Question: I'm trying to integrate scrolling data-table in SB Admin template referenced by <URL>
That's ok in a simple html page.
But, I encounter an arbitrary space when using the data-table is included under SB Admin template.
I got that:

Could you please tell me what I missed, knowing that my html is:
'''
<!DOCTYPE html PUBLIC "-//W3C//DTD XHTML 1.0 Transitional//EN" "http://www.w3.org/TR/xhtml1/DTD/xhtml1-transitional.dtd">
<html xmlns="http://www.w3.org/1999/xhtml"
xmlns:ui="http://java.sun.com/jsf/facelets"
xmlns:f="http://java.sun.com/jsf/core"
xmlns:h="http://java.sun.com/jsf/html"
xmlns:p="http://primefaces.org/ui">
<h:head>
<style>
body
{
background-image: url('../resources/icons/espingj.png')
}
</style>
</h:head>
<h:body>
<br/><br/><br/><br/>
<center>
<h:outputText value="Enquete de Satisfaction pour la classe " style="color:red;font-size: 20px"/>
<h:outputText value=" #{manageBean.connectedUser.classecourantet}" style="color:#0000ff;font-size: 20px"/>
</center>
<br/>
<div align="right">
<h:outputText value="Veuillez exprime votre satisfaction:" style="color:blue;font-size: 13px;font-style: italic;"/>
<p:spacer width="5px"/>
<h:outputText value="I-" style="color:red;font-size: 13px;font-style: italic;font-weight: bold;"/>
<h:outputText value="Insatisfait" style="color:red;font-size: 13px;font-style: italic"/>
<p:spacer width="10px"/>
<h:outputText value="O-" style="color:grey;font-size: 13px;font-style: italic;font-weight: bold;"/>
<h:outputText value="Ordinaire" style="color:grey;font-size: 13px;font-style: italic"/>
<p:spacer width="10px"/>
<h:outputText value="S-" style="color:green;font-size: 13px;font-style: italic;font-weight: bold;"/>
<h:outputText value="Satisfait" style="color:green;font-size: 13px;font-style: italic"/>
<br/><br/>
<h:form id="drawDataTable">
<h:outputText value="(*) Merci de terminer votre procesus de satisfaction !."
rendered="#{manageBean.phase2 eq 'avoid'}" update="@all"
style="color:red;font-size: 13px;font-style: italic;font-weight: bold;"/>
<h:outputScript target="drawDataTable">
$(function()
{
synchronizeRowsHeight();
});
function synchronizeRowsHeight()
{
var $leftRows = $('.ui-datatable-frozenlayout-left').find('tr');
var $rightRows = $('.ui-datatable-frozenlayout-right').find('tr');
$leftRows.each(function(index)
{
var $leftRow = $(this);
var $leftHeight = $leftRow.innerHeight();
var $rightRow = $rightRows.eq(index);
var $rightHeight = $rightRow.innerHeight();
if ($rightHeight > $leftHeight)
{
$leftRow.innerHeight($rightHeight);
var diff = $rightHeight - $leftRow.innerHeight();
if (diff != 0)
$leftRow.innerHeight($rightHeight + diff);
$(window).trigger('resize');
}
$(".ui-datatable-scrollable-body").height(totalHeight-50);
})
}
</h:outputScript>
<p:dataTable var="criteria" value="#{manageBean.lnomFourthCriterions}" id="data4"
scrollable="true" scrollWidth="695" frozenColumns="1"
resizableColumns="true" styleClass="fixed-size"
tableStyle="width: auto; white-space: nowrap;">
<p:columnGroup type="frozenHeader" id="aa">
<p:row>
<p:column rowspan="2" headerText="Criteres &#10; d'enseignement" escape="false" style="white-space:pre-line;"/>
</p:row>
</p:columnGroup>
<p:columnGroup type="scrollableHeader" id="bb">
<p:row>
<p:column colspan="#{manageBean.yearCount}" headerText="#{manageBean.lcs.get(18).value}" />
</p:row>
<p:row>
<ui:repeat value="#{manageBean.lms}" var="module">
<p:column headerText="#{manageBean.findModuleByCode(module)}" style="font-size: 10px;"/>
</ui:repeat>
</p:row>
</p:columnGroup>
<p:column width="10px" style="height: 50px">
<h:outputText value="#{criteria.libelleNom}" style="font-size: 12px"/>
</p:column>
<p:columns value="#{manageBean.lms}" var="module" width="1000px" style="font-size: 12px; height:50px">
<center>
<p:selectOneMenu styleClass="choices" required="true"
style="font-size: 11px;color:#737373;font-weight: normal;width:50%"
value="#{manageBean.selectedItemPriorityEnseignement}"
rendered="#{manageBean.getDisplaySelectedPriorityForEnseignement(criteria.abi.codeNom, module) eq null}">
<f:selectItems value="#{manageBean.getSelectItemsEnseignement(module)}"/>
<p:ajax update="drawDataTable" listener="#{manageBean.checkPriorityEns(criteria.abi.codeNom, manageBean.selectedItemPriorityEnseignement, module)}"/>
</p:selectOneMenu>
<p:spacer width="10px"/>
<h:outputText value="#{manageBean.getDisplaySelectedPriorityForEnseignement(criteria.abi.codeNom, module)}"
style="color:#0066ff;font-size: 13px;font-weight: bold;" rendered="#{manageBean.colorCellule(module) mod 2 == 0}"/>
<h:outputText value="#{manageBean.getDisplaySelectedPriorityForEnseignement(criteria.abi.codeNom, module)}"
style="color:#00ccff;font-size: 13px;font-weight: bold;" rendered="#{manageBean.colorCellule(module) mod 2 != 0}"/>
<p:spacer width="20px"/>
</center>
</p:columns>
</p:dataTable>
<center>
<br/><br/><br/>
<h:panelGrid columns="2">
<h:column>
<p:commandLink id="pre" action="secondPhase?faces-redirect=true">
<p:graphicImage value="/resources/icons/previous.png" style="width: 62px;height: 43px;"/>
</p:commandLink>
<p:tooltip for="pre" value="Precedant" style="font-size: 10px;" position="left"/>
</h:column>
<h:column>
<p:commandLink id="sui" ajax="true">
<p:graphicImage value="/resources/icons/next.png" style="width: 50px;height: 30px;"/>
<p:ajax update="@all" listener="#{manageBean.validatePhase2Step()}"/>
</p:commandLink>
<p:tooltip for="sui" value="Suivant" style="font-size: 10px;" position="right"/>
</h:column>
</h:panelGrid>
</center>
<br/><br/><br/>
</h:form>
</div>
</h:body>
</html>
'''
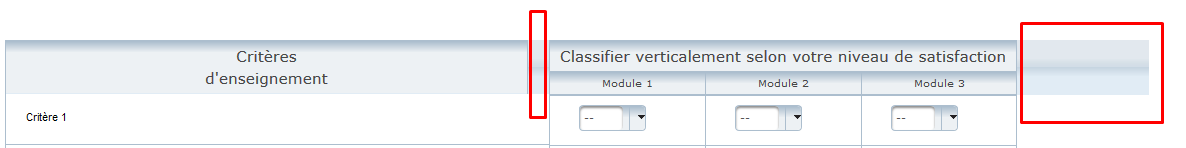
Answer: Ok,
It's clear that is a problem with
- '<p:column rowspan="2" headerText="Criteres &#10; d'enseignements" style="white-space:pre-line; width: 500px;"/>'-
Hope Helping